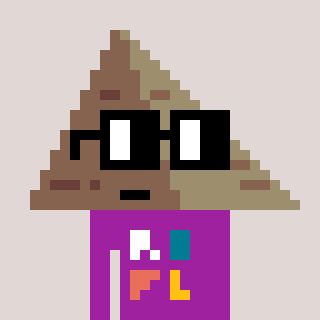
a pixel art character with square black glasses, a pyramid-shaped head and a magenta-colored body on a warm background